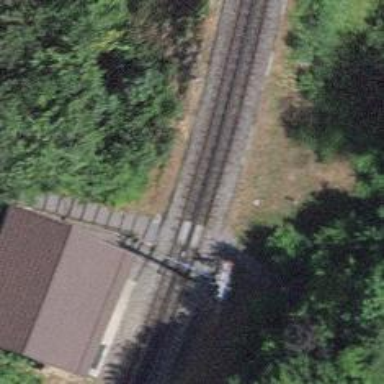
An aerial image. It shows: Railway crossing.